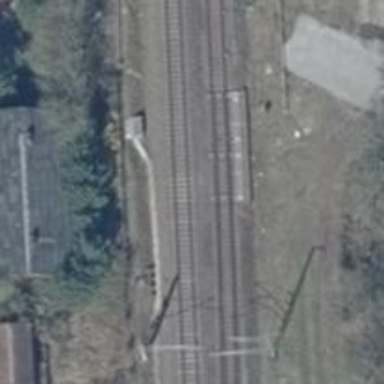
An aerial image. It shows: Railway switch with turnout to the right.